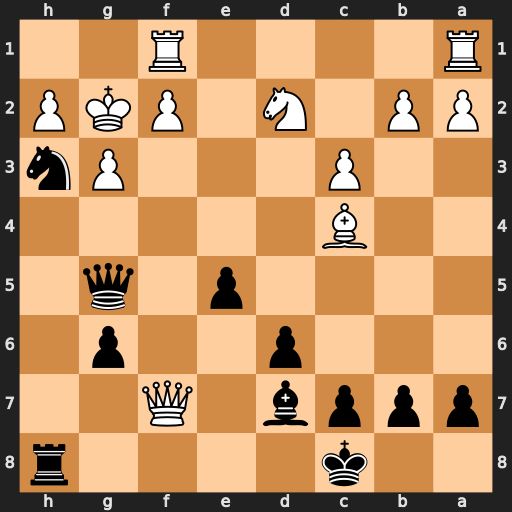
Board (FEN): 2k4r/pppb1Q2/3p2p1/4p1q1/2B5/2P3Pn/PP1N1PKP/R4R2
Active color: b
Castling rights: -
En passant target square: -
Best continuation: Bc6+ Nf3 Nf4+